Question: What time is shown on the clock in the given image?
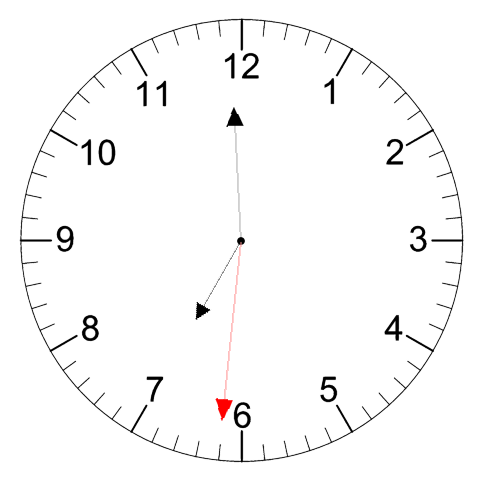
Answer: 06:59:31